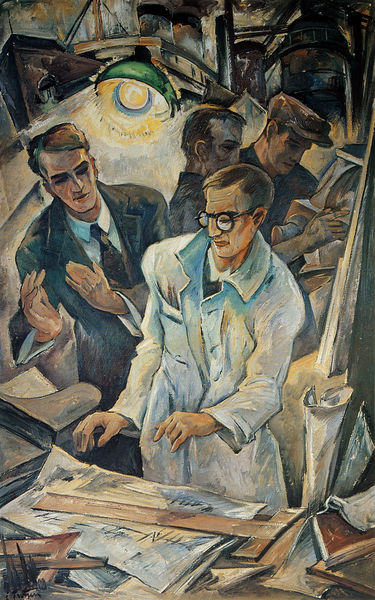
Titel: Industrie I
Künstler: Carl Theodor Protzen
Standort: Süddeutschland
Institution: Privatbesitz
Schlagwörter: blau, mann, weiß, gelb, grün, braun, grau, haar, lampe, licht, männer, raum, schwarz, türkis, ölbild, anzug, hemd, mütze, gesicht, hände, innenraum, portrait, öl, mantel, realismus, blatt, arbeit, bücher, papier, papiere, lampenschirm, arbeiter, industrie, krawatte, jacket, birne, buch, technik, zeitschrift, zeitung, brille, kittel, werkstatt, forscher, plan, mint, büro, lineal, architekt, stifte, ingenieur, pläne, architektenbüro, glühbirne, häne, konstrukteur, lineale, planer, zeitungen